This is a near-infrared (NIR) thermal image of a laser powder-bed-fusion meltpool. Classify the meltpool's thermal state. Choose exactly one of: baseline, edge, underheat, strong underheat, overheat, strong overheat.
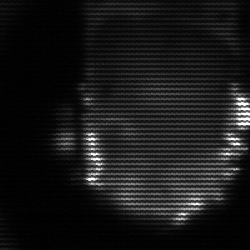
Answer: baseline